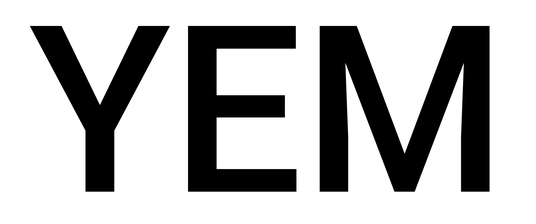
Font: Roboto_Medium